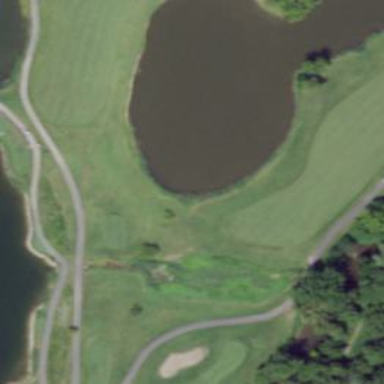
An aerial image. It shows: Golf fairway surrounded by grass.